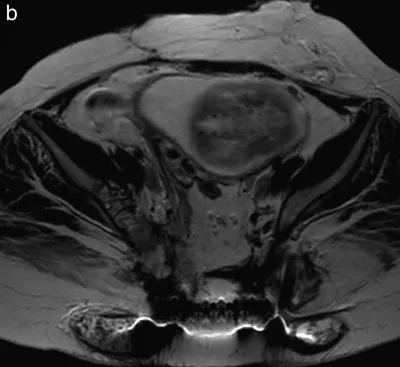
B; Prenatal axial T2-weighted MR image with gadolinium shows non-progressive stable disease in the iliac wings.
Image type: radiology (mri)